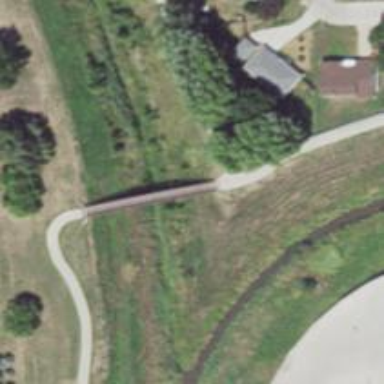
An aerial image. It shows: Path on bridge.